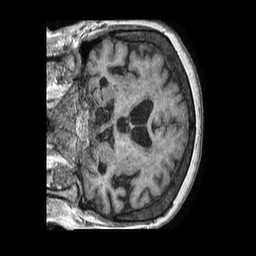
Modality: T1w
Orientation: coronal
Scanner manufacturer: philips
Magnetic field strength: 1.5 T
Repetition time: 0.007924 s
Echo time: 0.003686 s